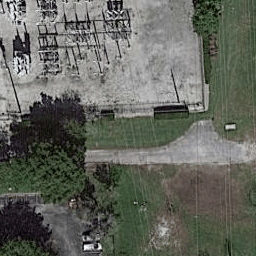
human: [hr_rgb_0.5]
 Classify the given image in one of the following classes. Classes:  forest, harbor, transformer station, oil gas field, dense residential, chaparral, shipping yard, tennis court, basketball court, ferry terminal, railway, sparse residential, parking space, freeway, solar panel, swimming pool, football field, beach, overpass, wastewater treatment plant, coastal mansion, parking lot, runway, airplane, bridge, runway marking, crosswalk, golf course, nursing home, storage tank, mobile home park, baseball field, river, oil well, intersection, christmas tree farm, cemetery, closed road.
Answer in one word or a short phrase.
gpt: transformer station